Chest X-ray:
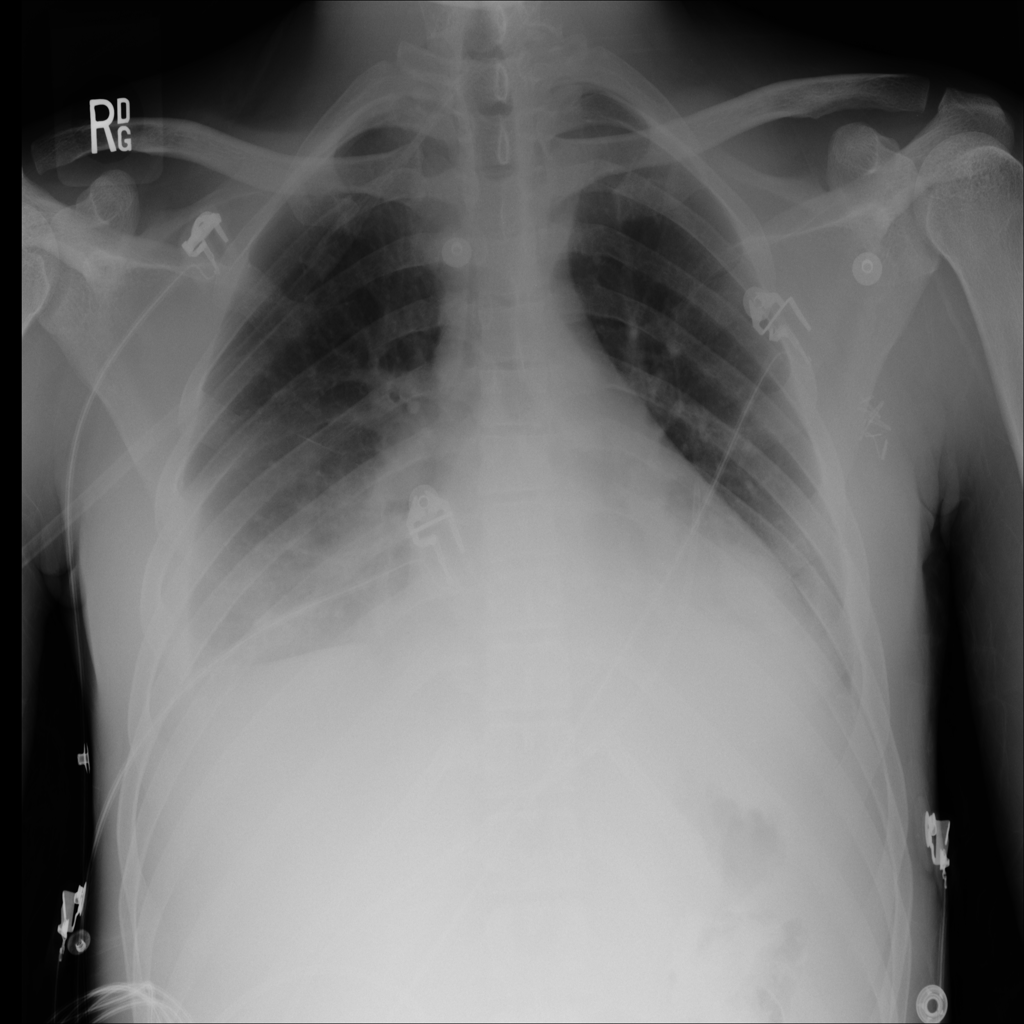
Findings: Effusion, Consolidation
No abnormal finding: no